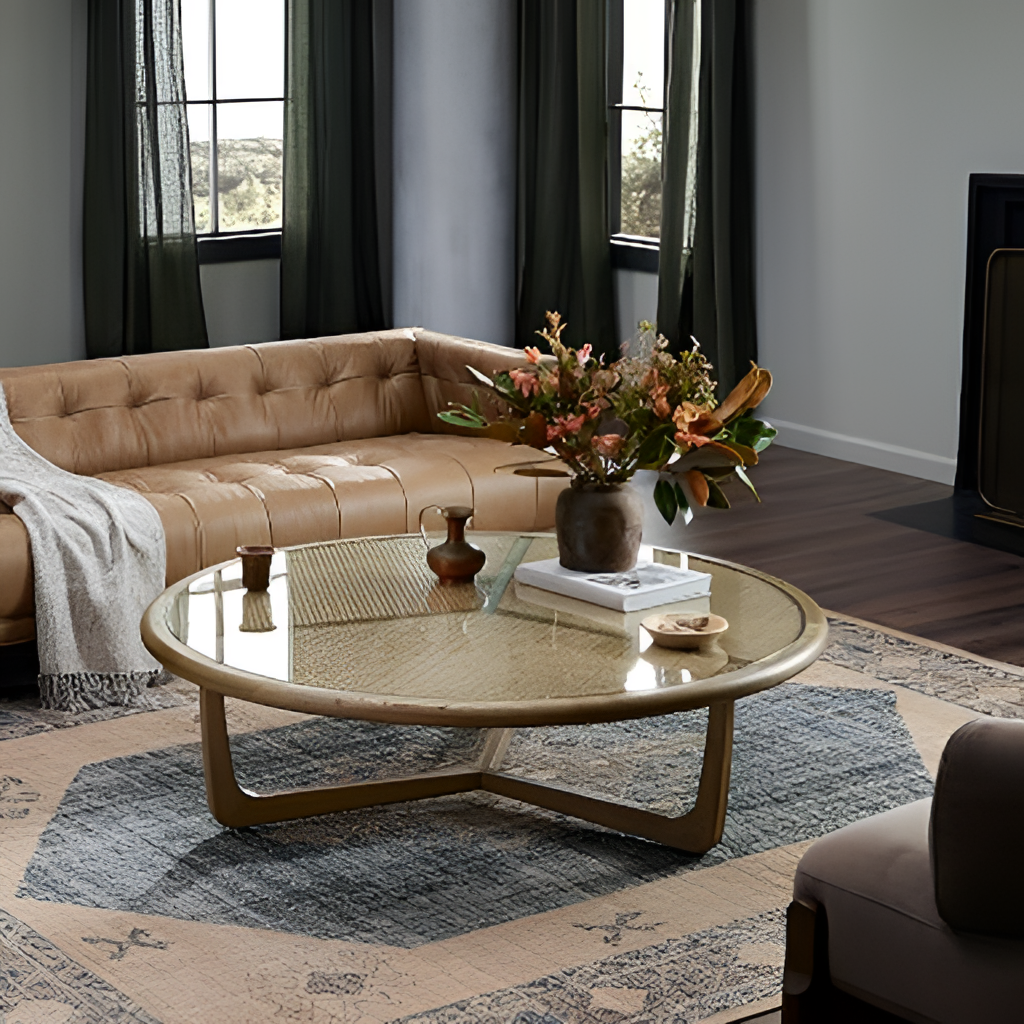
beige leather sectional sofa, living room, wood flooring, with plank pattern, contemporary, paint wallpaper, with solid pattern